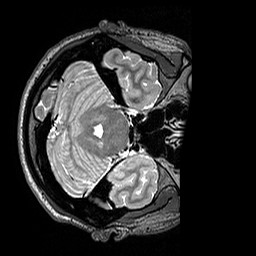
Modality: T2w
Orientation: axial
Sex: male
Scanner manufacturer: siemens
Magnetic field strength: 3 T
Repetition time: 3.2 s
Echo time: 0.409 s